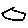
Label: hexagon